I will show an image sequence of human cooking. I have annotated the images with numbered circles. Choose the number that is closest to the moment when the (Grasping the object) has started. You are a five-time world champion in this game. Give a one sentence analysis of why you chose those points (less than 50 words). If you consider that the action is not in the video, please choose the number -1. Provide your answer at the end in a json file of this format: {"points": []}
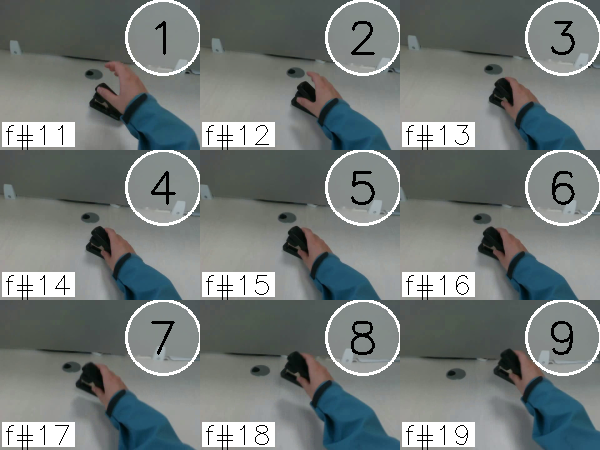
Frame 3 shows the clearest moment of hand-object contact.
{"points": [3]}